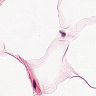
Metastatic tissue present: no